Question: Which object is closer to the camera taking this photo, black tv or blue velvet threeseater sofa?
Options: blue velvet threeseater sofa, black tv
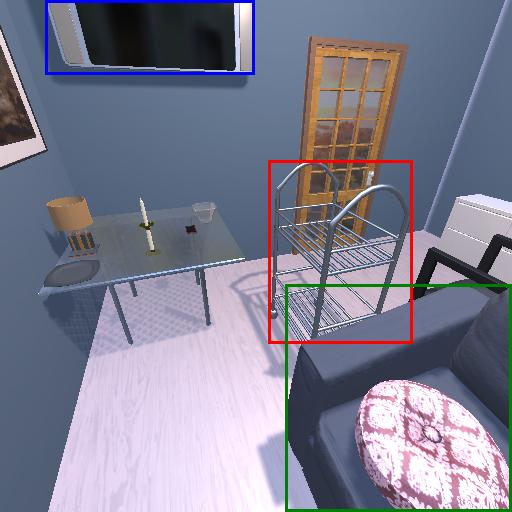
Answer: blue velvet threeseater sofa